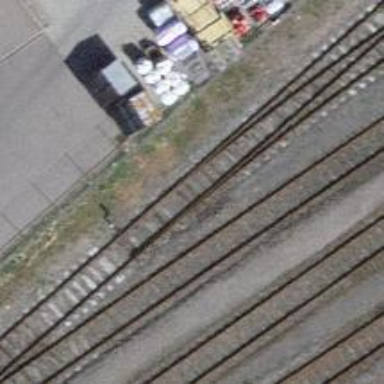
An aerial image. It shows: Single railway siding track.